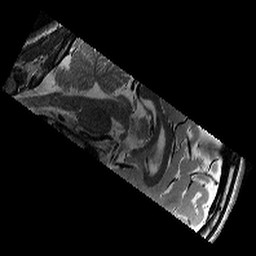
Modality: T2w
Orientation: sagittal
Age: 12
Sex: male
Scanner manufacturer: siemens
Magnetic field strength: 3 T
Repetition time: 9.23 s
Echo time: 0.067 s